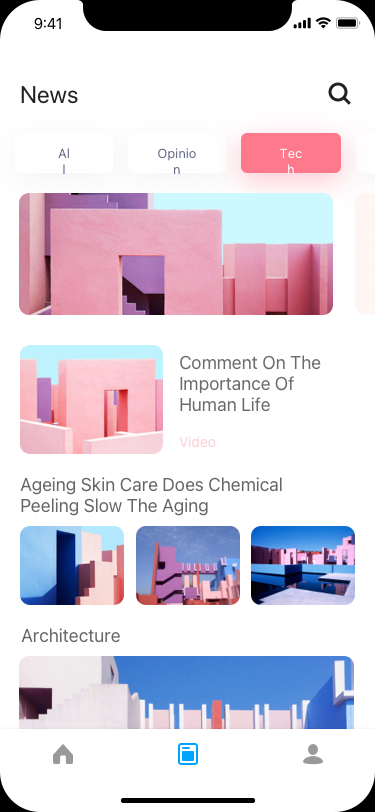
Text in this UI design:
Opinion
All
Tech
Comment On The
Importance Of
Human Life
Video
Ageing Skin Care Does Chemical
Peeling Slow The Aging
Architecture
News